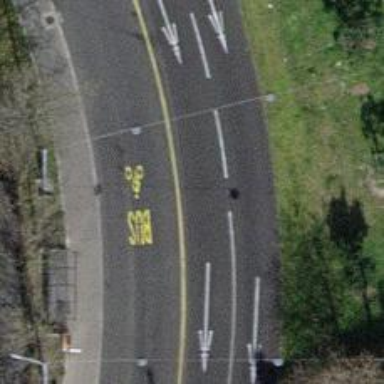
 and shared busway for cyclists on the right as well."